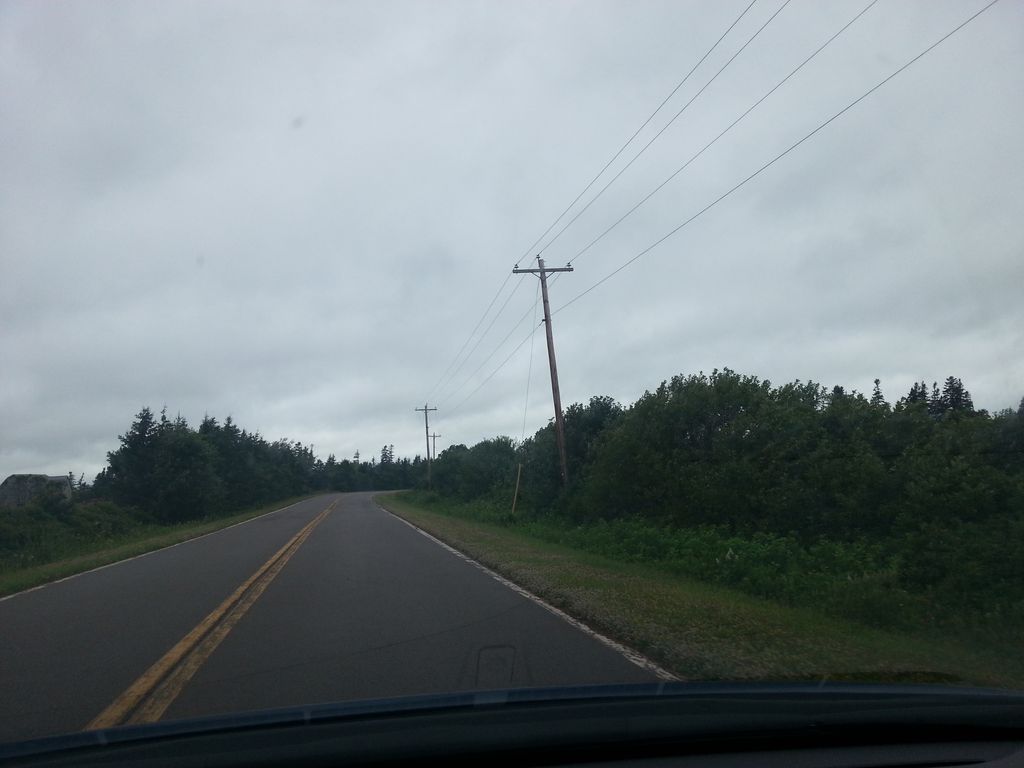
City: charlottetown